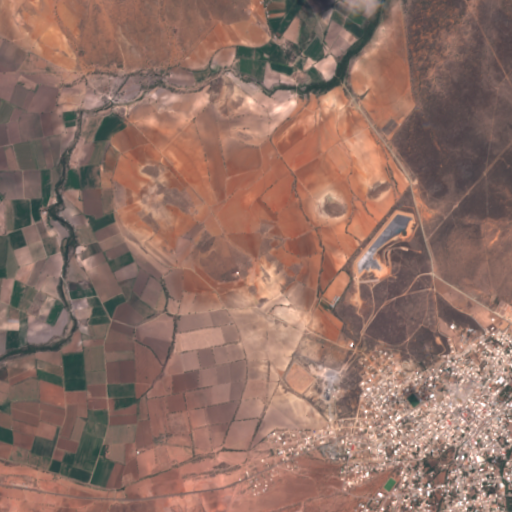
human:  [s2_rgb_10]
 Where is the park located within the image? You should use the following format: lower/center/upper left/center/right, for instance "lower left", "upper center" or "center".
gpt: The park is located in the lower right of the image.
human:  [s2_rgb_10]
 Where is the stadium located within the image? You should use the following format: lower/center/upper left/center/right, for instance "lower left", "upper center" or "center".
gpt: The stadium is located in the lower right of the image.
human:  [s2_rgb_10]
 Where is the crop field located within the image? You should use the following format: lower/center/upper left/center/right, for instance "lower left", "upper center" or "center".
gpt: There is no crop field in the image.